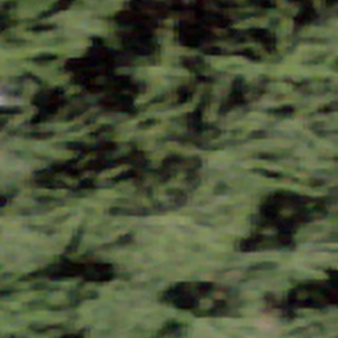
Label: other